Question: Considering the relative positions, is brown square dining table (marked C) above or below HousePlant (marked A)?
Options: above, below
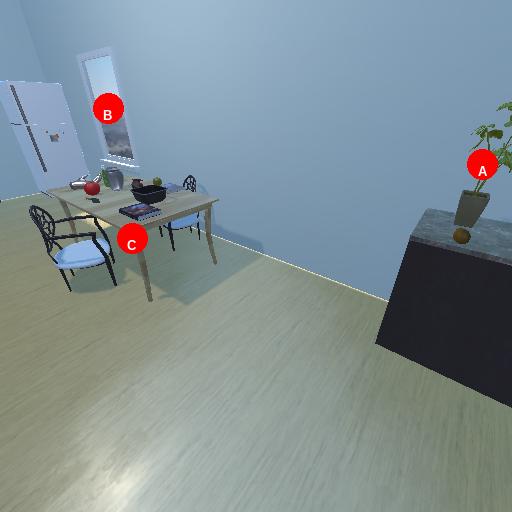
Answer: above